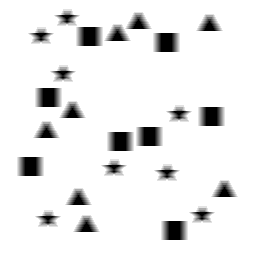
Squares: 8
Triangles: 8
Stars: 8
Total shapes: 24